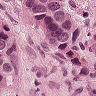
Metastatic tissue present: yes